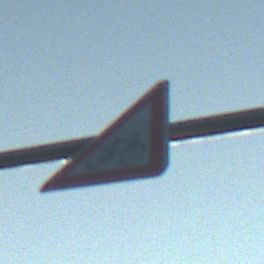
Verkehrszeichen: RadverkehrLinks
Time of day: MorningAfternoon
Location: Outdoor (Nature)
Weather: Clear
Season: NotSpecified
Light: Natural